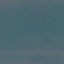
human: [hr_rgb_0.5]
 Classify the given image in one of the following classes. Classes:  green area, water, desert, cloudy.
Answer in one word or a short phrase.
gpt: water